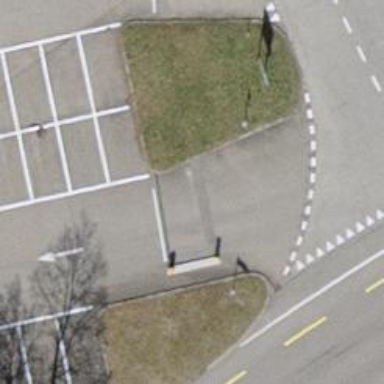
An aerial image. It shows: Lift gate barrier.